Question: I'm relatively new to web development. I'm using node (with express) and angular JS. While the solution may be simple, I can't determine why the contents of every requested file (css/javascript/html) is being returned with the contents of my index.html file.
The following screenshot from the chrome inspector illustrates the issue:
What is being displayed for the contents of the controller.js file is actually the contents of the index.html file.

You can see the relevant contents from the index file in the screen shot. The following is the node server code:
'''
/**
* Module dependencies.
*/
var express = require('express'),
routes = require('./routes'),
api = require('./routes/api');
var app = module.exports = express();
// Configuration
app.configure(function() {
app.use(express.bodyParser());
app.use(express.methodOverride());
app.use(express.static(__dirname + '/public'));
app.use(app.router);
});
app.configure('development', function(){
app.use(express.errorHandler({ dumpExceptions: true, showStack: true }));
});
app.configure('production', function(){
app.use(express.errorHandler());
});
// Routes
app.get('/', routes.index);
app.get('/partials/:name', routes.partials);
// JSON API
app.get('/api/name', api.name);
// redirect all others to the index (HTML5 history)
app.get('*', routes.index);
// Start server
app.listen(3000, function(){
console.log("Express server listening on port %d in %s mode", this.address().port, app.settings.env);
});
'''
The routes.js file (in routes directory):
'''
/*
* GET home page.
*/
//get correct directory path
var filePath = __dirname.replace('routes', 'views/')
exports.index = function(req, res) {
res.sendfile(filePath + 'index.html');
};
exports.partials = function (req, res) {
var name = req.params.name;
res.sendfile(filePath + 'partials/' + name + '.html');
};
'''
It seems that every request for a resource is returning with the contents of index (including image files). Any ideas or advice would be greatly appreciated.
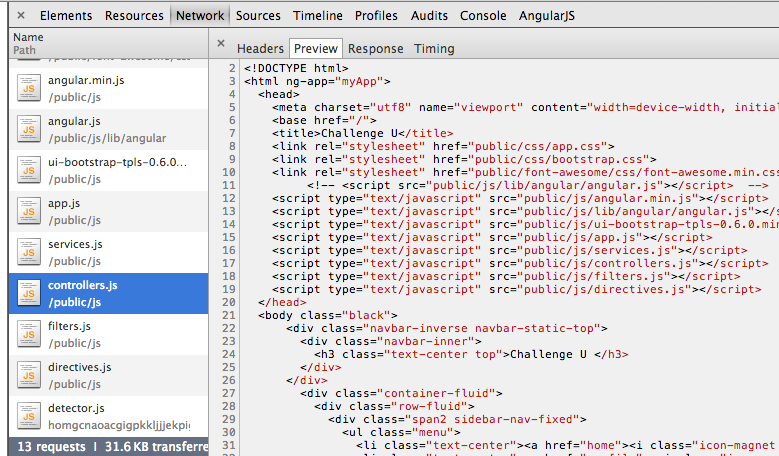
Answer: Here's your problem:
'''
// redirect all others to the index (HTML5 history)
app.get('*', routes.index);
'''
You want to move that before the other 'app.get()''s. Basically you've told the server to respond to every request with 'index.html' after setting up a bunch of other routes.